Field crop: maize
Growth stage: 2
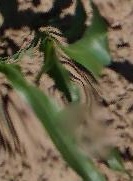
Species: maize